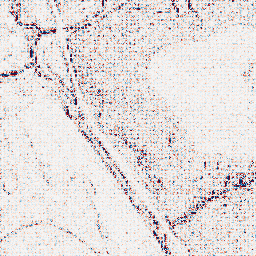
Category: wavelet
Decomposition family: wavelet_reverse_biorthogonal
Decomposition parameters: wavelet: rbio1.3
level: 1
Upsampling method: sinc_hamming
Upsampling parameters: scale: 4
kernel_size: 4
Upsampling scale: 4